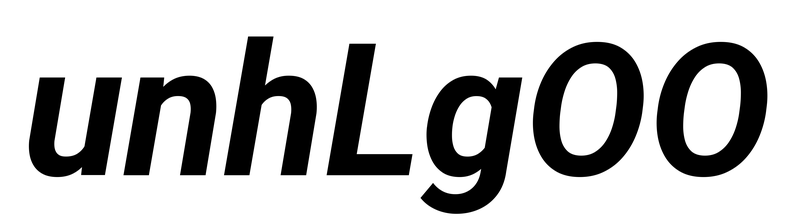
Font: Roboto-Italic_Bold_Italic